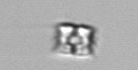
Label: Bacillariophyceae_morphotype1